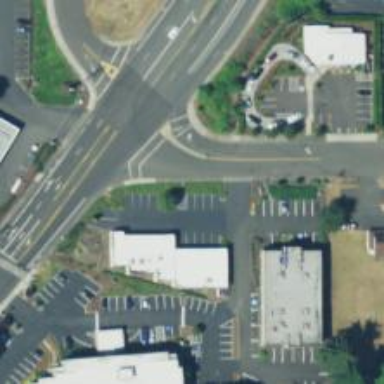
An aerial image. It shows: Asphalt road with secondary link designation.